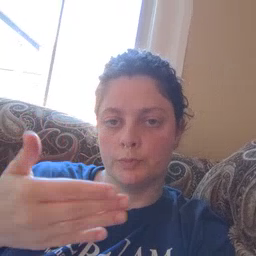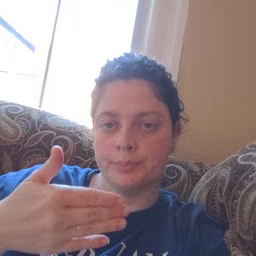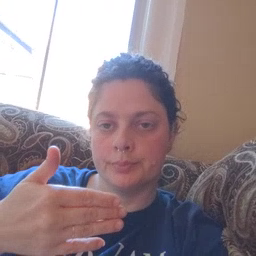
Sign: room